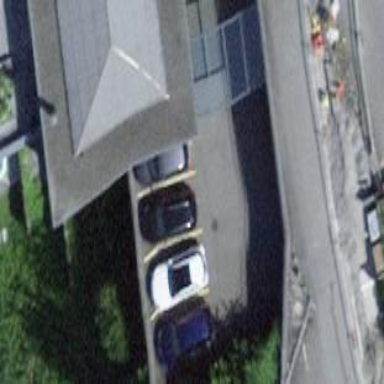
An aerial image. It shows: Parking area with asphalt surface.